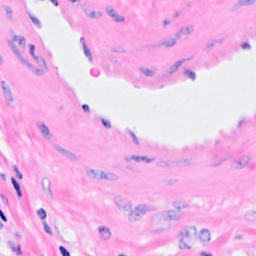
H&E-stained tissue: Breast